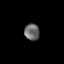
Tissue: lung
Cell type: Epithelial cells
Senescence score: 0.1886
Nuclear area (px): 247
Mean DAPI intensity: 104.688